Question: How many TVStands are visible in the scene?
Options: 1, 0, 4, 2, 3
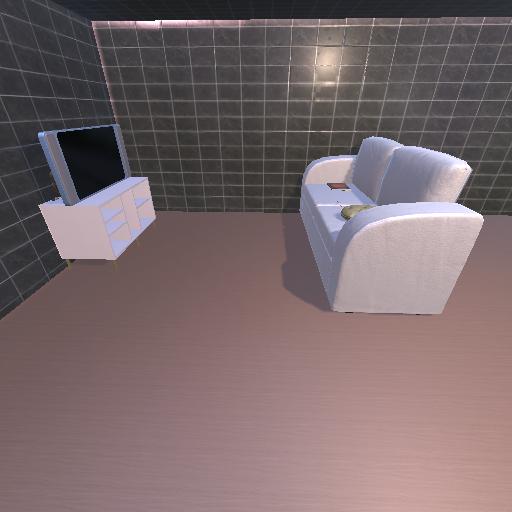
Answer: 1